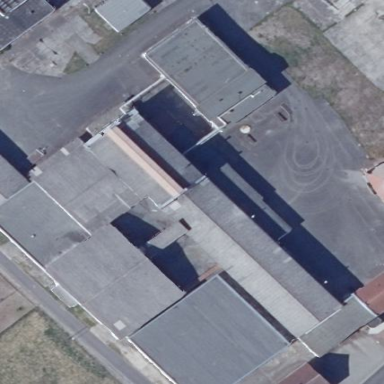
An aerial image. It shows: Industrial building.